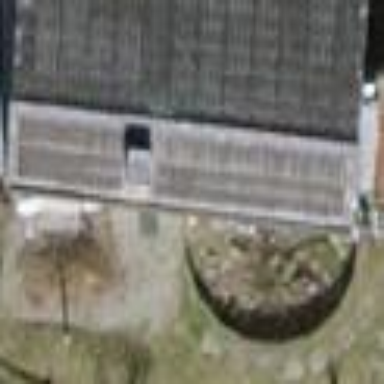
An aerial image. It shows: Terrace building.